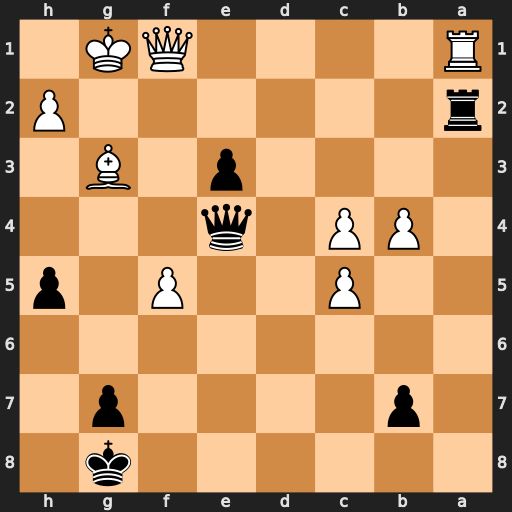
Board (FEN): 6k1/1p4p1/8/2P2P1p/1PP1q3/4p1B1/r6P/R4QK1
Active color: b
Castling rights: -
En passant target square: -
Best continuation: e2 Qe1 Qd4+